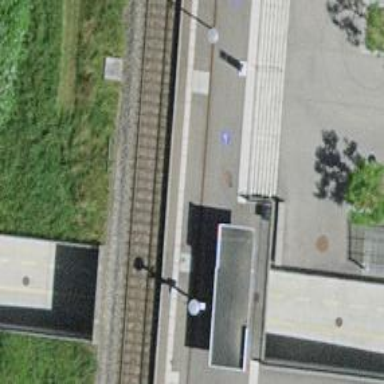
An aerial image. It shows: Public transport station located at railway halt.